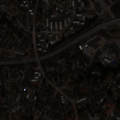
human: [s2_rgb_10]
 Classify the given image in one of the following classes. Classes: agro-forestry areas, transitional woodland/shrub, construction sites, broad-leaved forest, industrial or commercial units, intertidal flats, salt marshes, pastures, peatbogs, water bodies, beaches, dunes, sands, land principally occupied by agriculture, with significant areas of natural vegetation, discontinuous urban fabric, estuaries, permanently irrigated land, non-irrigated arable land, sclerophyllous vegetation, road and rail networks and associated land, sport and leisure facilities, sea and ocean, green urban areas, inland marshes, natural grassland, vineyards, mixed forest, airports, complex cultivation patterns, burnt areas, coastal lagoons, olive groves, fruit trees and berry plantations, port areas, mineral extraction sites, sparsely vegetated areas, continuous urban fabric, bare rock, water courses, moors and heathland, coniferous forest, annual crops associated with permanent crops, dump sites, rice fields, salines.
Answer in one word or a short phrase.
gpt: discontinuous urban fabric, industrial or commercial units